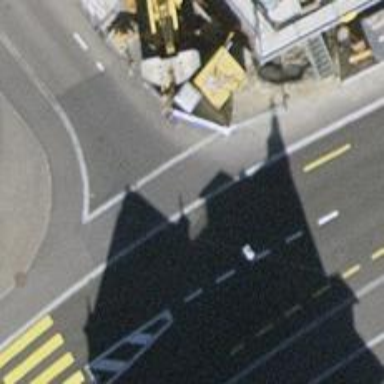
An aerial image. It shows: Zebra crossing on the road.